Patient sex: M
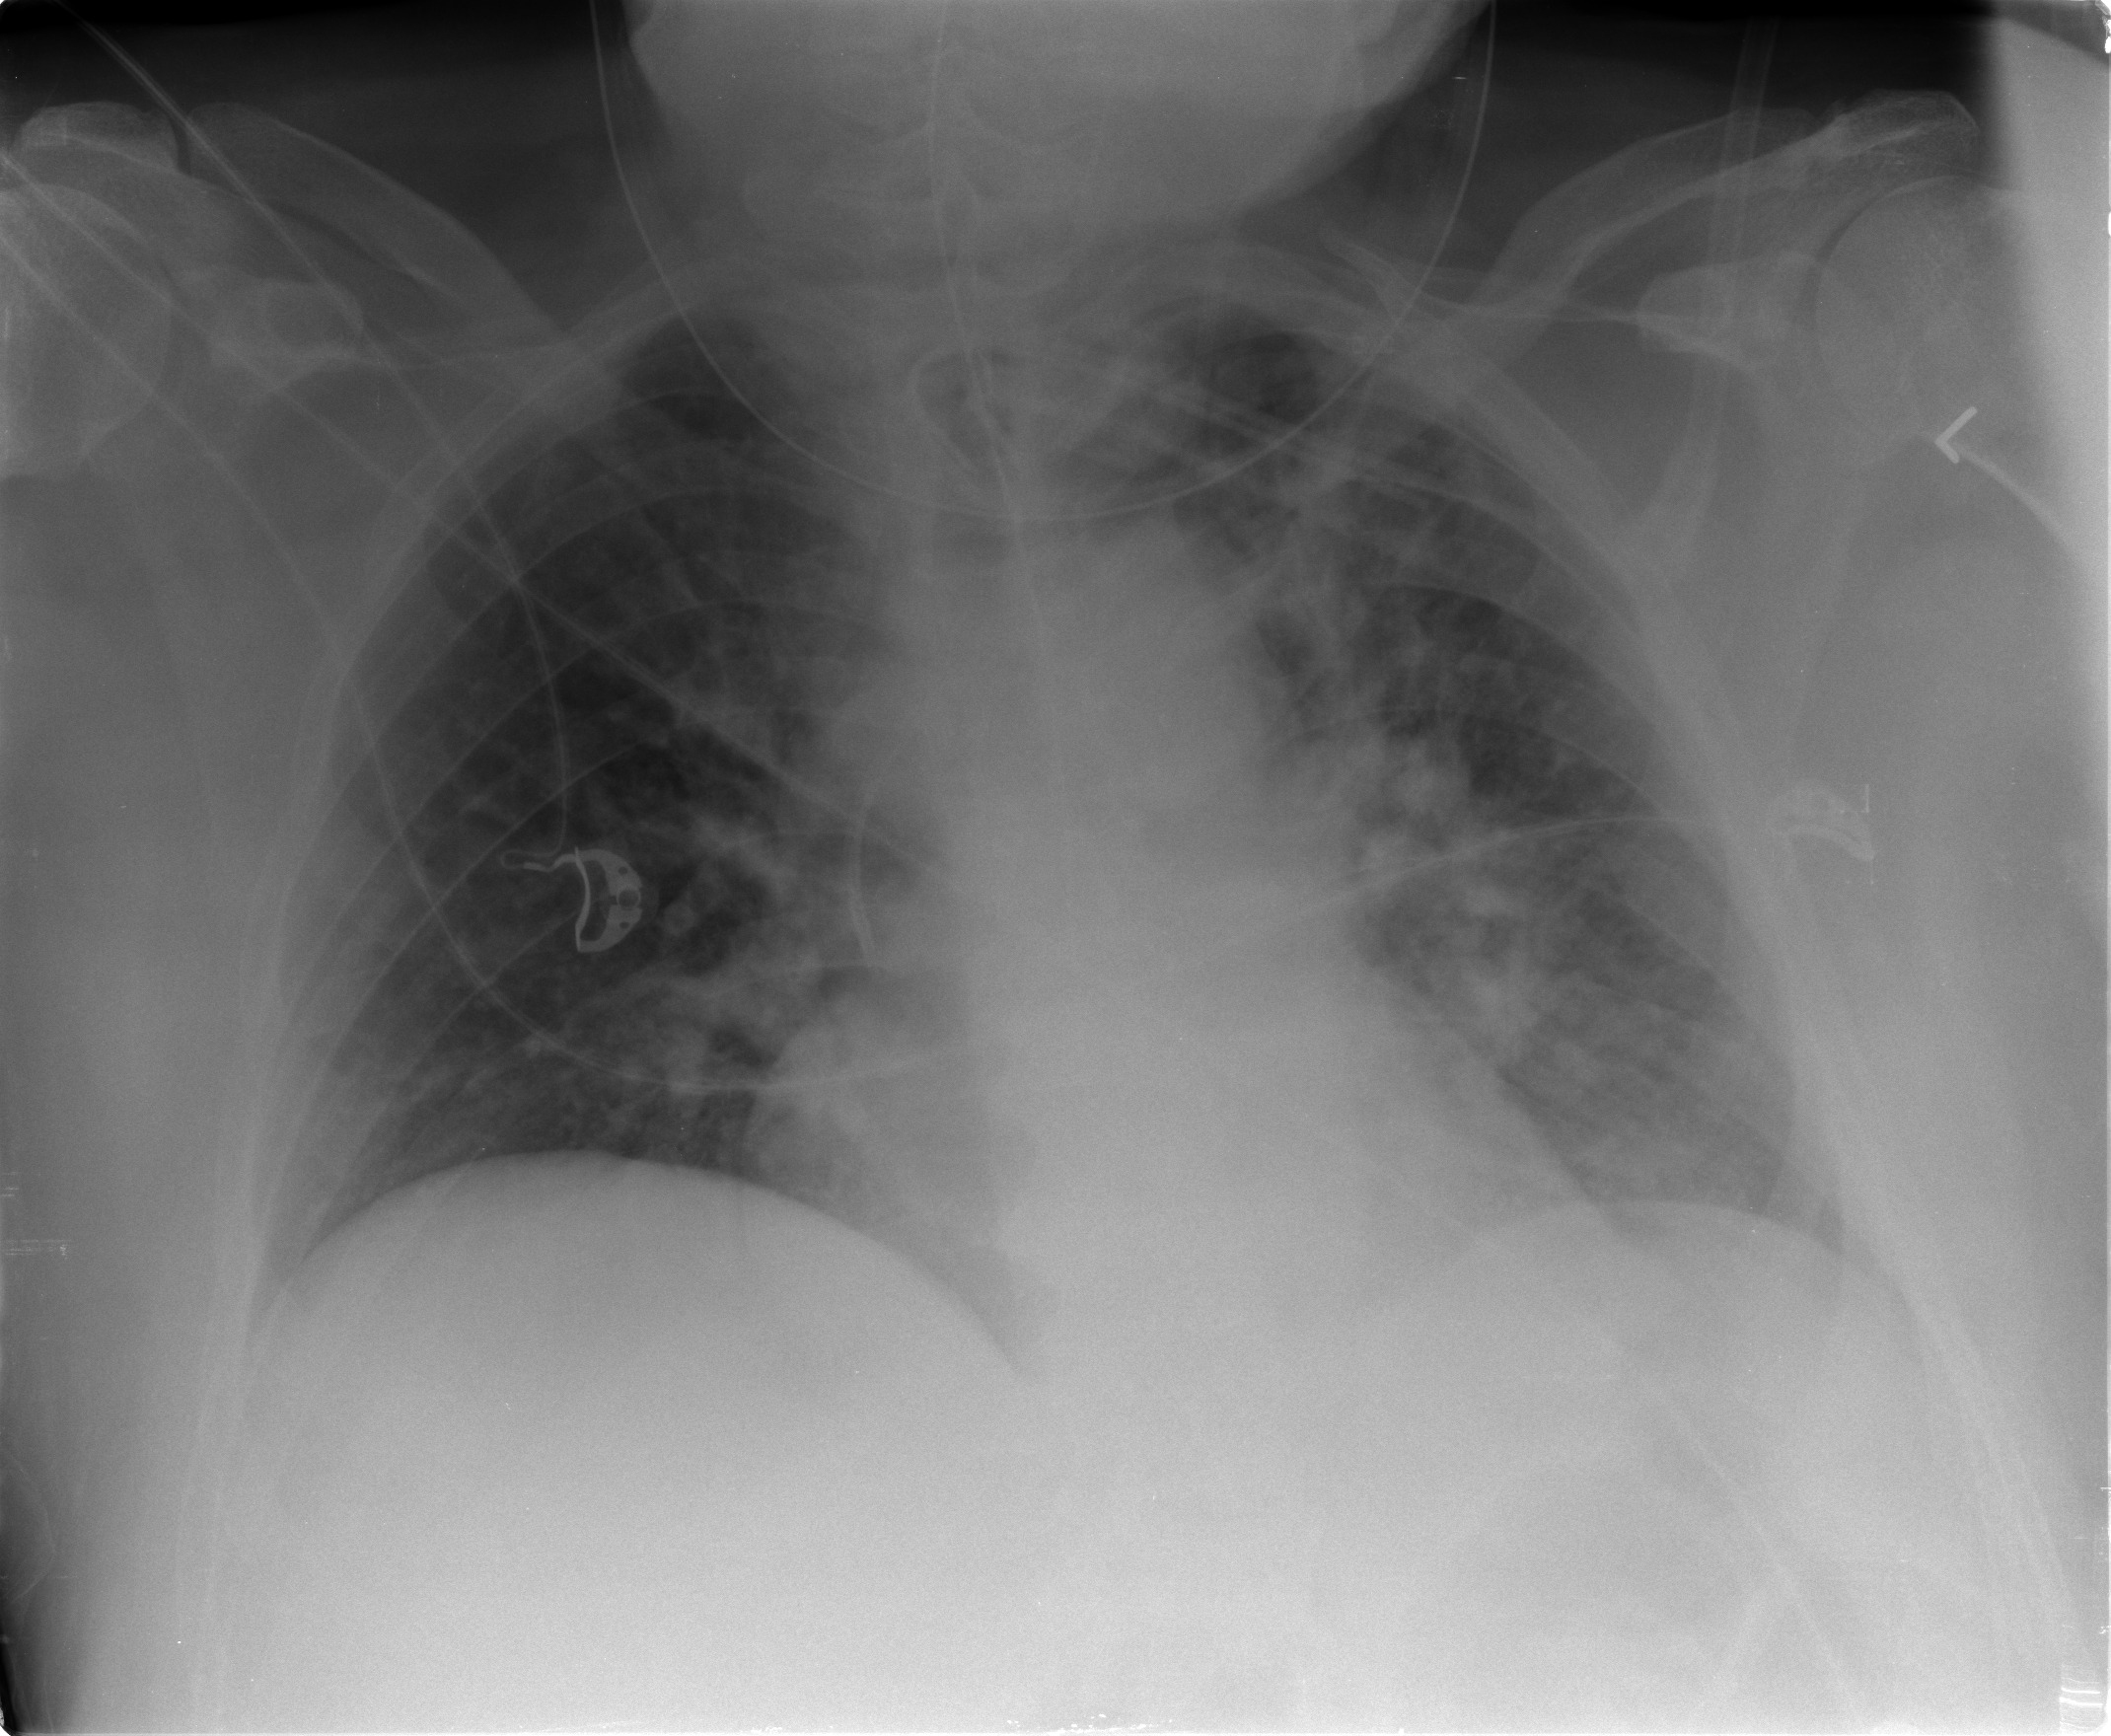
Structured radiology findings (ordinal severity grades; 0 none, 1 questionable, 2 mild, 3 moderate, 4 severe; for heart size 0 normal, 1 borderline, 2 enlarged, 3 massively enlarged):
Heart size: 1
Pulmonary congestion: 3
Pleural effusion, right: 0
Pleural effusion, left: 2
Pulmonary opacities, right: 2
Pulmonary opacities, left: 3
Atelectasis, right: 2
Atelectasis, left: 2